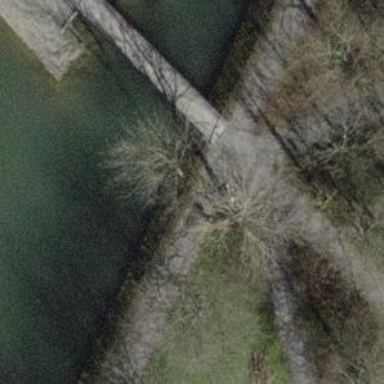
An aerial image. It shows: Footway bridge with pebblestone surface.